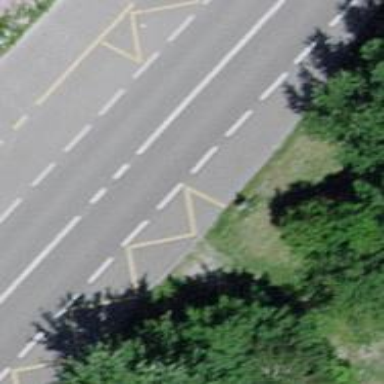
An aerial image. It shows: Bus stop with platform for public transport.